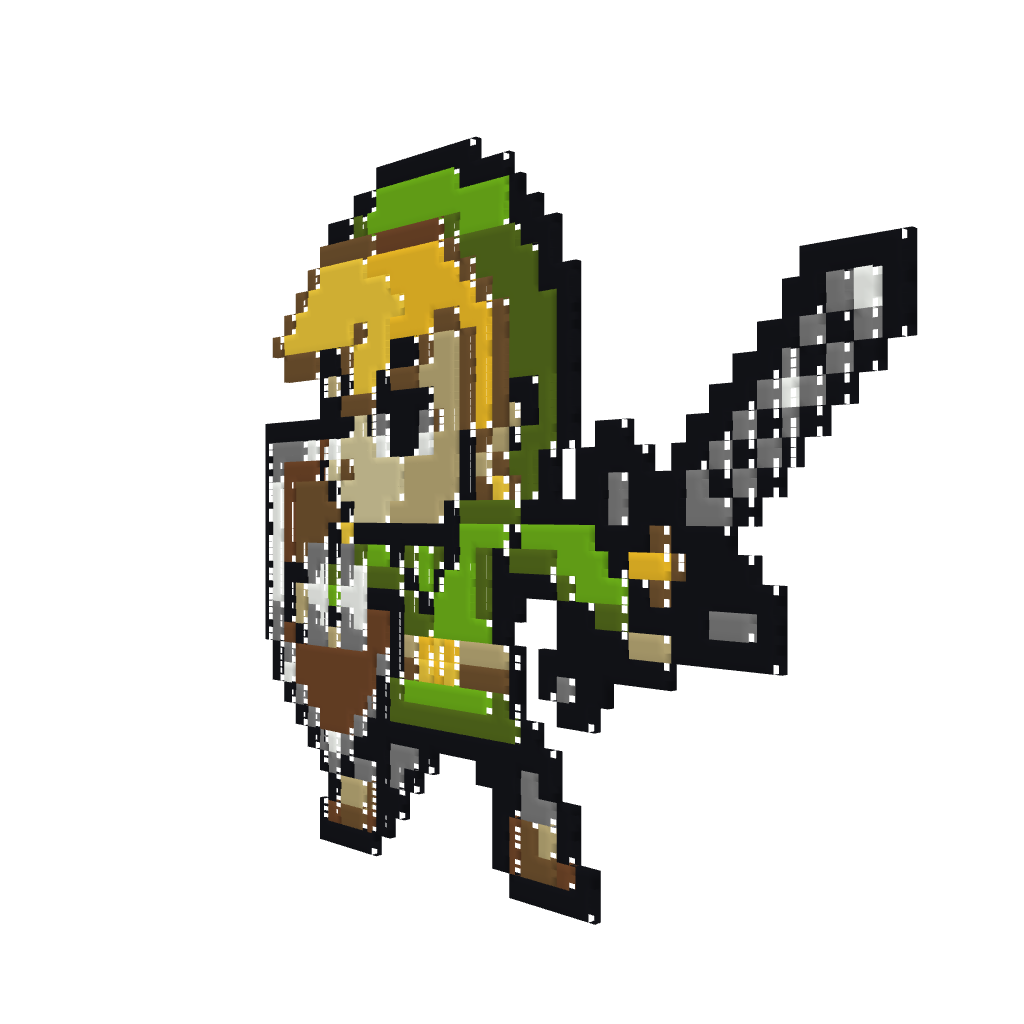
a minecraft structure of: The Legend of Zelda  Link